Interaction volume radius: 5 \u00c5
Interaction volume height: 10 \u00c5
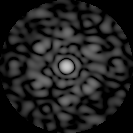
Disorder parameter: 0.6576